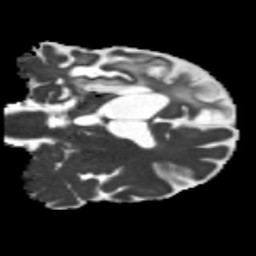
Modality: MD
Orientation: coronal
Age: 56
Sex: male
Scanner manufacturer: siemens
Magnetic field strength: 3 T
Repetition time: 5.25 s
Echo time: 0.08 s